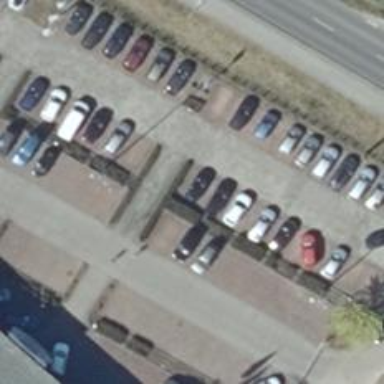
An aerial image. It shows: Road serving as parking aisle.